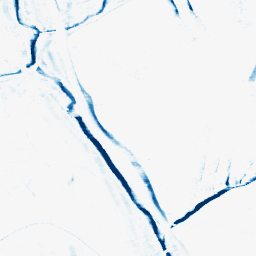
Category: morphological
Decomposition family: morphological_rect
Decomposition parameters: operation: closing
width: 10
height: 3
Upsampling method: sinc_hamming
Upsampling parameters: scale: 2
kernel_size: 8
Upsampling scale: 2